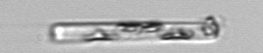
Label: Guinardia_delicatula